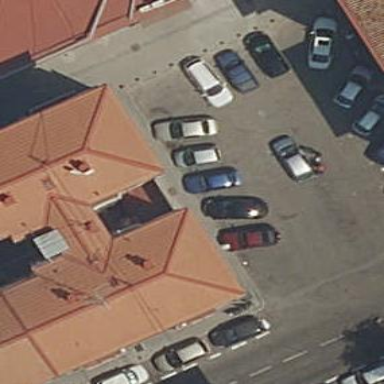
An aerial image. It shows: Image showing building with apartments.